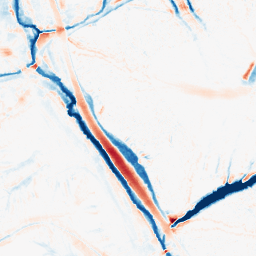
Category: morphological
Decomposition family: tophat_combined
Decomposition parameters: size: 10
Upsampling method: cubic_mitchell
Upsampling parameters: scale: 4
Upsampling scale: 4